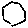
Label: hexagon